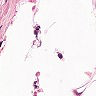
Metastatic tissue present: no